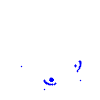
Particle: kaon